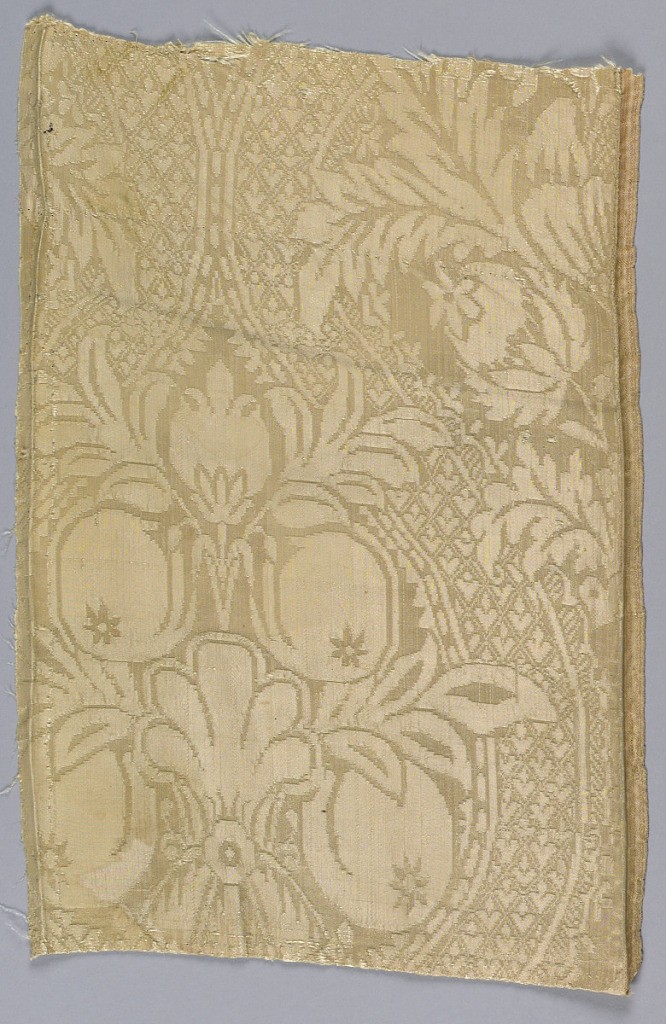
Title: Fragment
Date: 18th century
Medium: silk Technique: 4&1 satin (interruption of 2) damask
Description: White damask with a design of large medallions containing pomegranates in a patterned ground.